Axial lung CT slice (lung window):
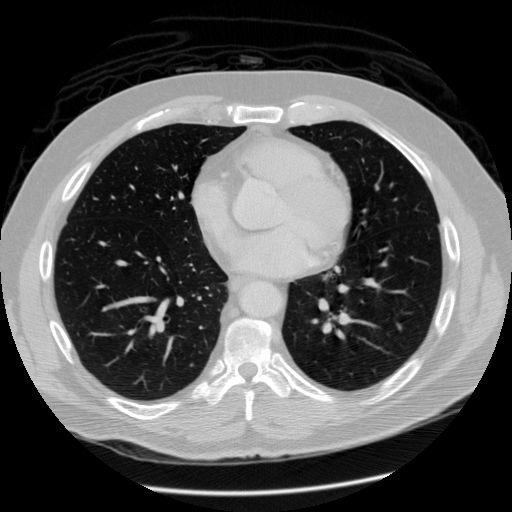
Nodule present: no